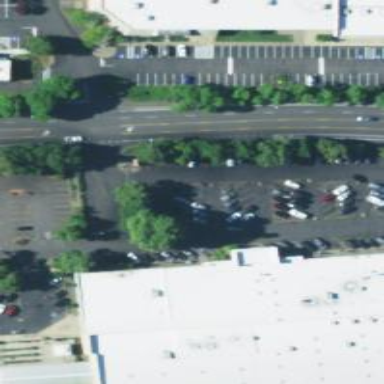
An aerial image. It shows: Parking space.